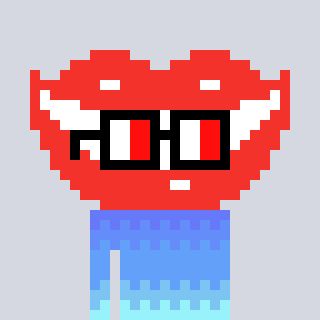
a pixel art character with square glasses with black frames and red eyes, a smile-shaped head and a yellow-colored body on a cool background